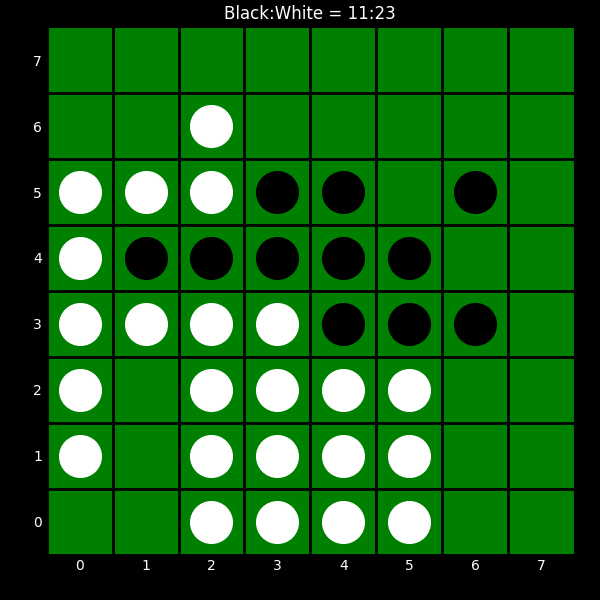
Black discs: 11
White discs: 23